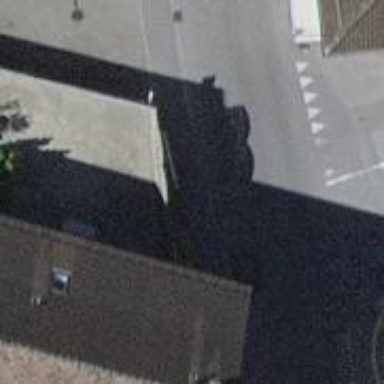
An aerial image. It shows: Post box is visible.